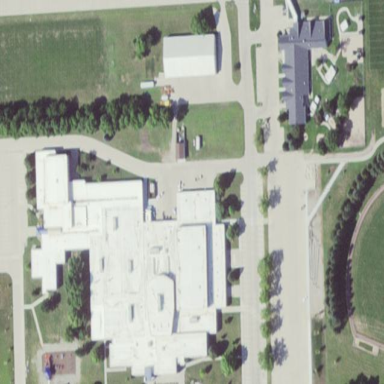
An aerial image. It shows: School.